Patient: sex F, age 59
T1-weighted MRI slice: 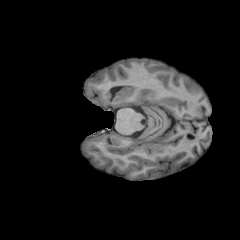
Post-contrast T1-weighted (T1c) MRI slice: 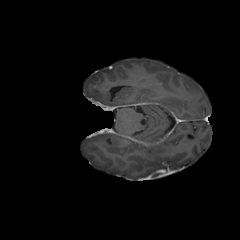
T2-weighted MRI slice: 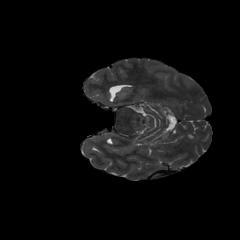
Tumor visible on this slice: no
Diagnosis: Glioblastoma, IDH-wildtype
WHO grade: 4